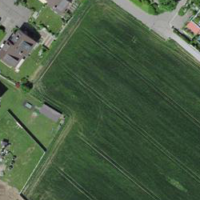
EUNIS habitat code: 55
Species observed at this site:
Petasites albus